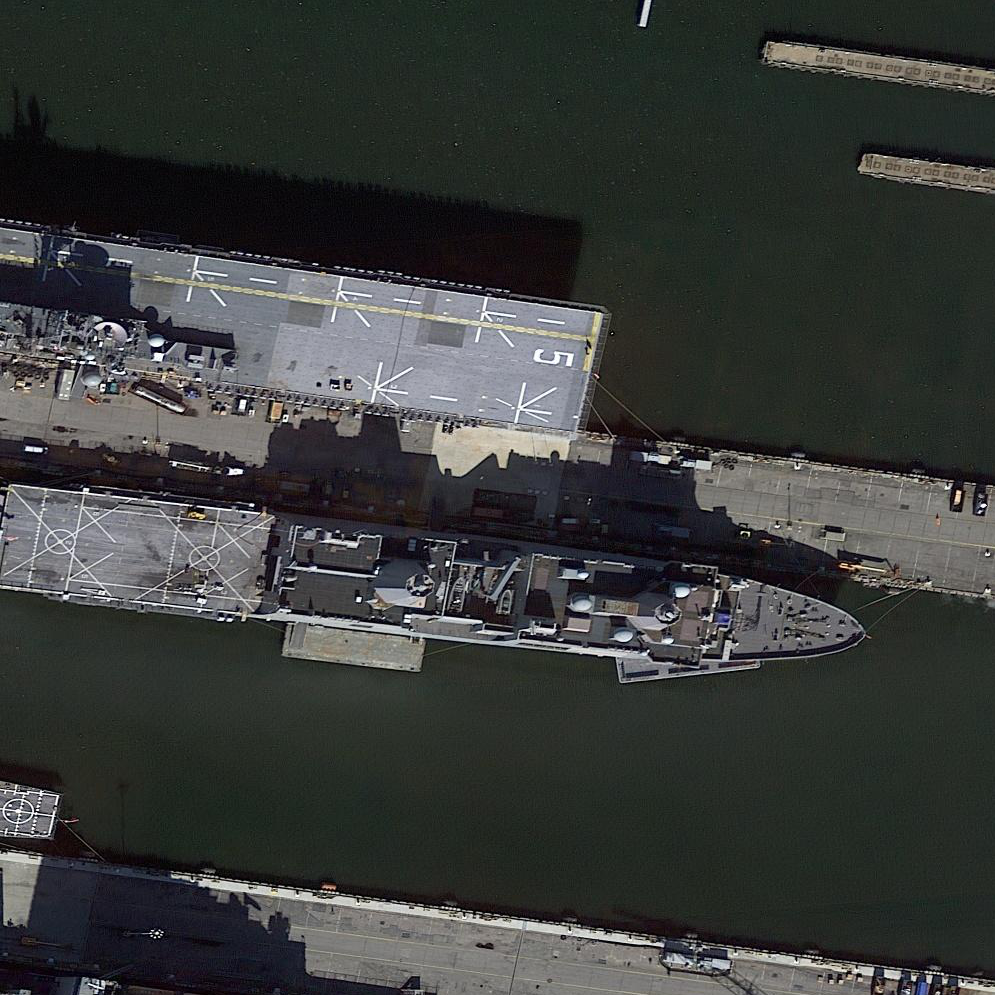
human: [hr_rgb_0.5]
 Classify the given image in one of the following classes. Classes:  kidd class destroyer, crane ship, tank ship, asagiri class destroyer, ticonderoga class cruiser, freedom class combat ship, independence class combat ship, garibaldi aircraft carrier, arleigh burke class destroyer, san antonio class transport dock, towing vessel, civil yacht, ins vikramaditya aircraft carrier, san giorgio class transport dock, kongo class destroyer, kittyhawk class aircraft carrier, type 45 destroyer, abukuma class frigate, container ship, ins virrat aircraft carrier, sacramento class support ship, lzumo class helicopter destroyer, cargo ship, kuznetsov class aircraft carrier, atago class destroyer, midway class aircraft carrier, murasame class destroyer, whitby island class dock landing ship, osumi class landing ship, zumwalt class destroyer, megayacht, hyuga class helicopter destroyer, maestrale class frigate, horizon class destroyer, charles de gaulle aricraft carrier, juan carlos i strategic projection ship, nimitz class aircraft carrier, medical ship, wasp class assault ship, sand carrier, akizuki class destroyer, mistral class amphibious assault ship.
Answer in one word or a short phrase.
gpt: San Antonio class transport dock